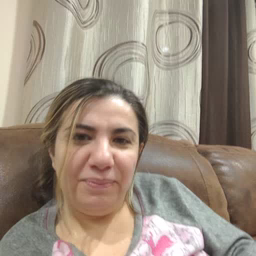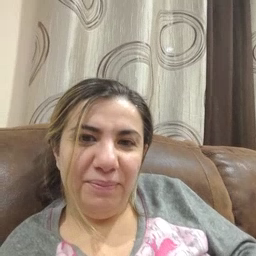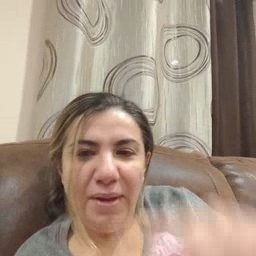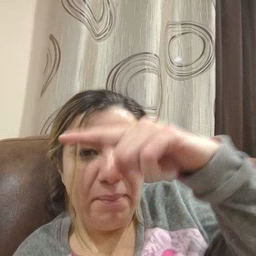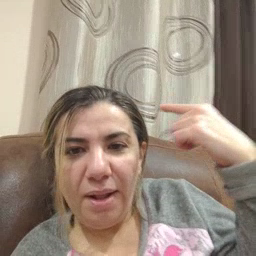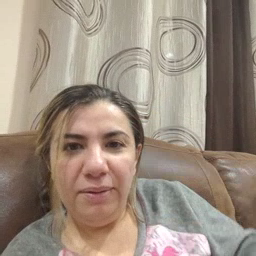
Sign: black